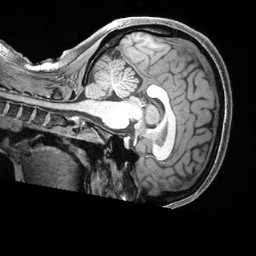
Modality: T1w
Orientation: sagittal
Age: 29
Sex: female
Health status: ill
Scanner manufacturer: siemens
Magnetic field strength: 3 T
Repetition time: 2.4 s
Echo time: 0.00222 s